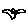
Label: bird